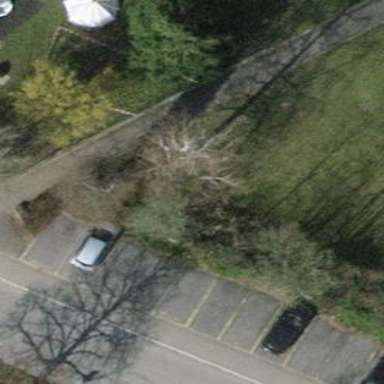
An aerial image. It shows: Parking area.